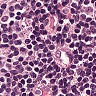
Metastatic tissue present: no